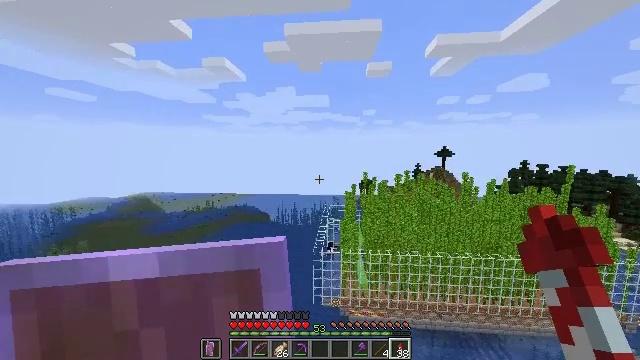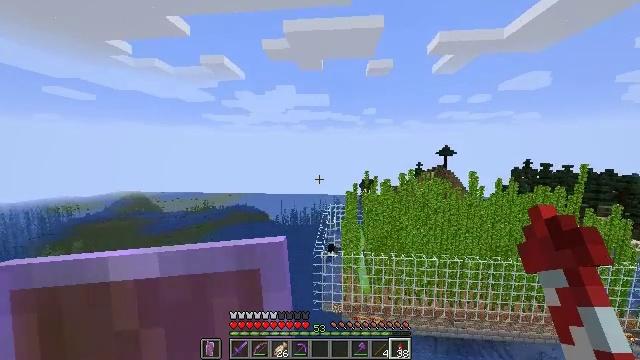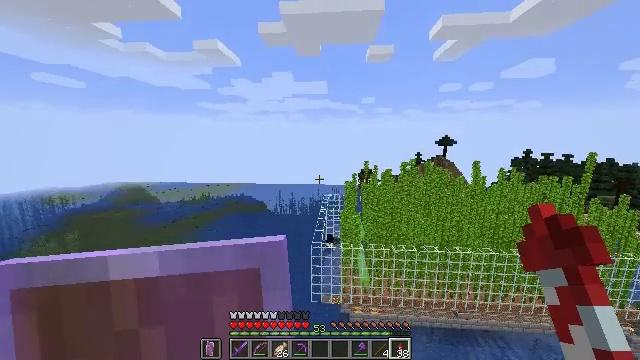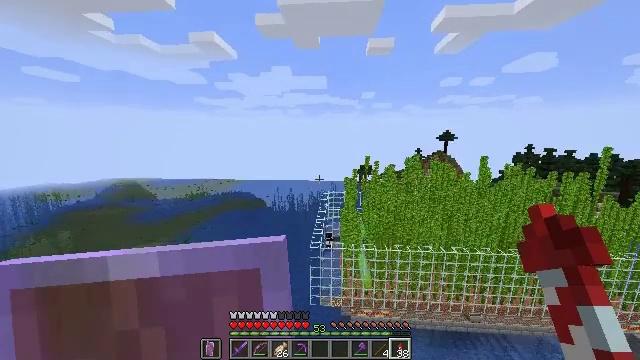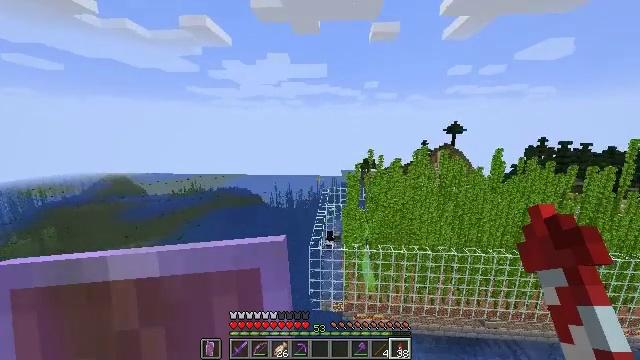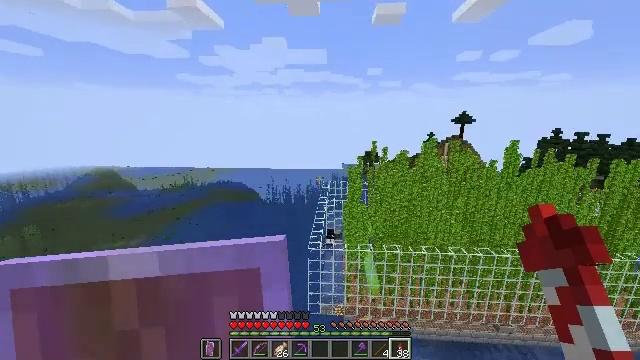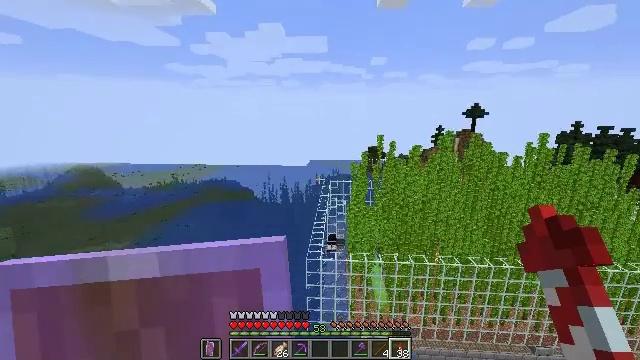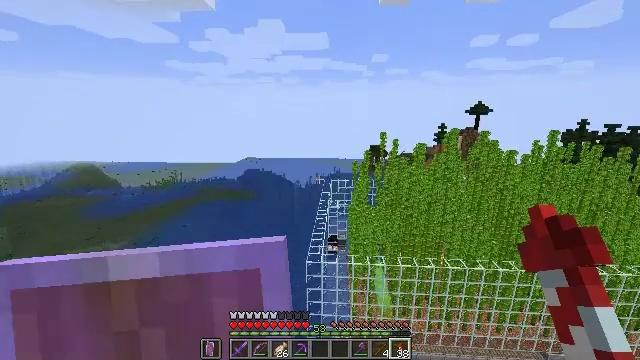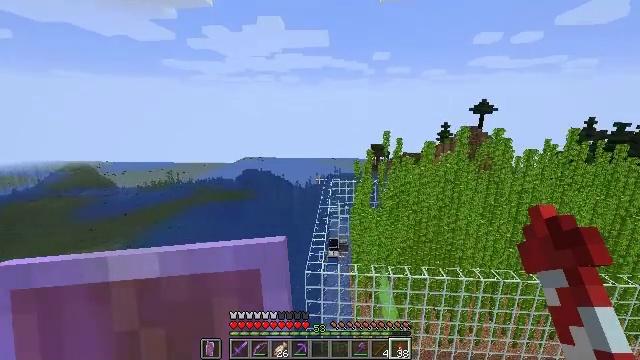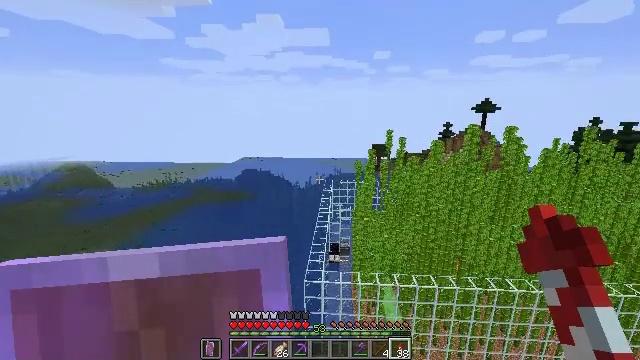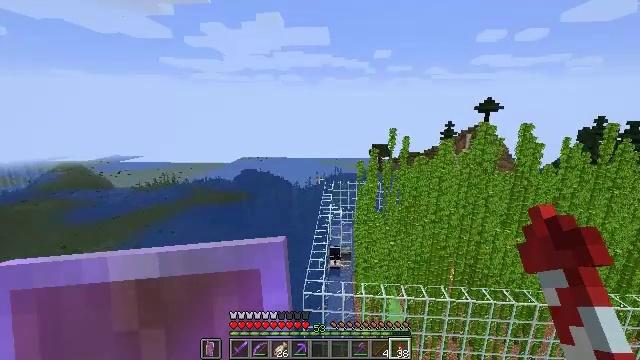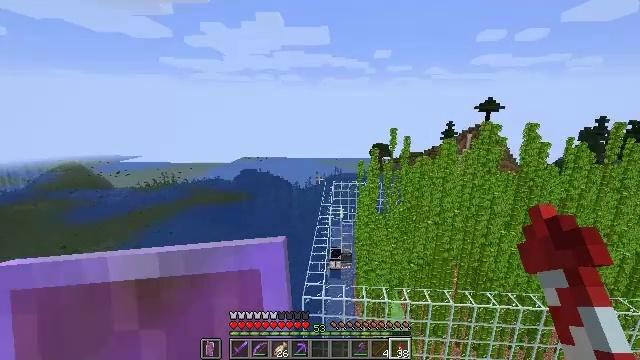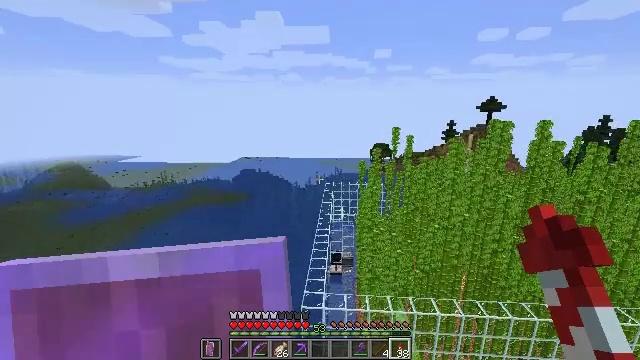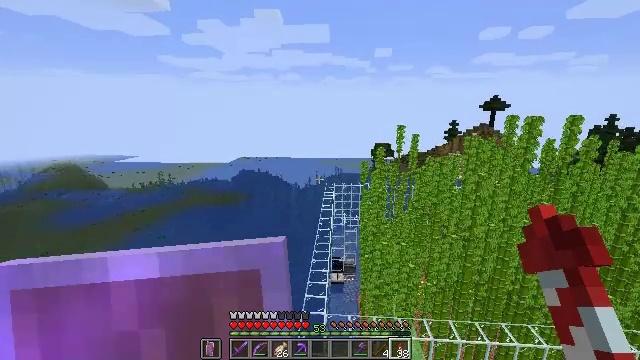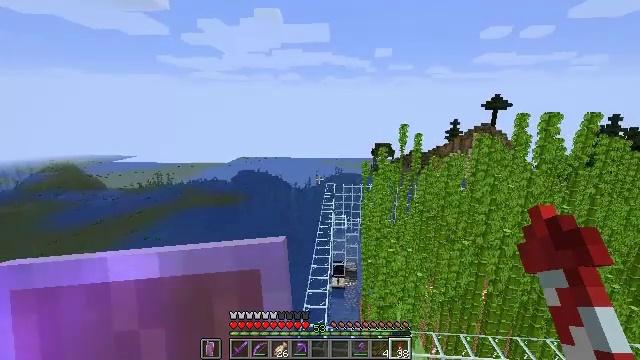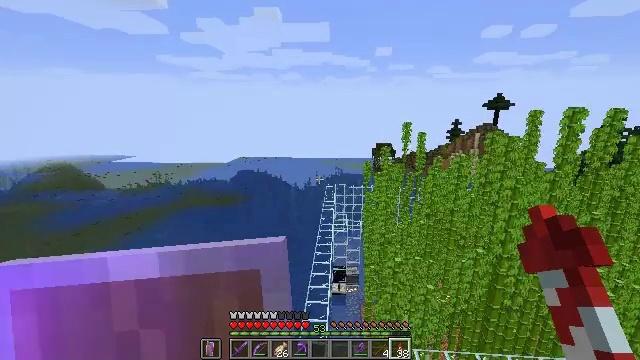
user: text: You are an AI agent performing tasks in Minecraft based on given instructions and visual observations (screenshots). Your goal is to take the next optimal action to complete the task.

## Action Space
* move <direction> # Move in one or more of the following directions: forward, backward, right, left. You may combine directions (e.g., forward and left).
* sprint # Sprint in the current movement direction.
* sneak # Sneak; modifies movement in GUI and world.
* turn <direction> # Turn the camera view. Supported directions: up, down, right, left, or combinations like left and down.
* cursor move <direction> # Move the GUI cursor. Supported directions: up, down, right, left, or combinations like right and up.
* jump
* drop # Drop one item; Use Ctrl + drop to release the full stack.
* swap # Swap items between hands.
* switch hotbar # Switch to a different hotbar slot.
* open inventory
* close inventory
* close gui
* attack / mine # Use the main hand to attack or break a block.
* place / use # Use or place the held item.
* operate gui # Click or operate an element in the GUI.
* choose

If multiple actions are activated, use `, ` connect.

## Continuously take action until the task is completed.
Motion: motion action
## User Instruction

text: Attack the sticky piston to retrieve it.
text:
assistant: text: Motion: move forward
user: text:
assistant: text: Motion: move forward, turn down
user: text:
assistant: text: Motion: turn down
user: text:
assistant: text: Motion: turn down
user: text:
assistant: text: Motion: turn down
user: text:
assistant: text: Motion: no_op
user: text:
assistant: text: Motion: no_op
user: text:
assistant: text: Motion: no_op
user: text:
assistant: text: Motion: no_op
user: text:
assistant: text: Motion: no_op
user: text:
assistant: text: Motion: no_op
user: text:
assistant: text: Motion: no_op
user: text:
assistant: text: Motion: no_op
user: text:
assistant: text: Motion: no_op
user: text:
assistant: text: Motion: no_op
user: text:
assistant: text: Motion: no_op
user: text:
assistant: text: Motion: no_op
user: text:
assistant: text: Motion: no_op
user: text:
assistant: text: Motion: no_op
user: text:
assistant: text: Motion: no_op
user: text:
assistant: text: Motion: no_op
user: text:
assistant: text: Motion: no_op
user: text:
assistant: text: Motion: no_op
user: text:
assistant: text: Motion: no_op
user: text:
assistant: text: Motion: no_op
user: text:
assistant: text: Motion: no_op
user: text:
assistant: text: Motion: no_op
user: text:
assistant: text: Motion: no_op
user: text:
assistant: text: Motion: turn right
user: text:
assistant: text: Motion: turn right and down